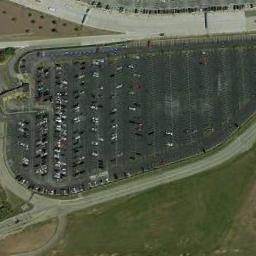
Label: parking_lot